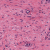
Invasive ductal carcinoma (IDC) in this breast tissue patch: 0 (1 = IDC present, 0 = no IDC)